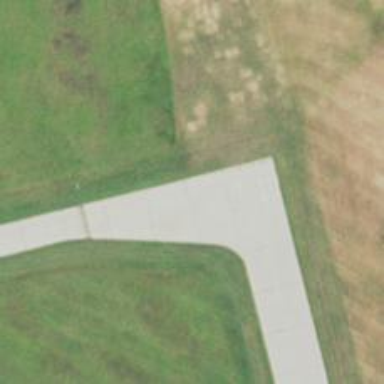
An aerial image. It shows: Image of taxiway at airport.